Question: I am here on an iPad Application and i would like to know if its possible to move the Scope Bar from right to my UISearchBar to another position?

I would like to have my Scope Bar under my Search Bar. Is that possible?
Thanks in advance.
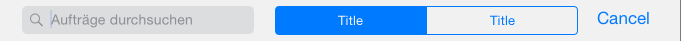
Answer: Ok this is my solution for that. Ill implemented my own segmented control to create a possibility for a search scope.
'''
let categories = ["Scope1", "Scope2", "Scope3"]
segmentedControl.addTarget(self, action: "changeScope:", forControlEvents: .ValueChanged)
segmentedControl.frame = CGRectMake(8, 5, 800, 30)
segmentedControl.backgroundColor = UIColor.whiteColor()
segmentedControl.tintColor = UIColor.darkGrayColor()
// add it in a scrollView, because ill got too much categories here. Just if you need that:
scrollView.contentSize = CGSizeMake(segmentedControl.frame.size.width + 16, segmentedControl.frame.size.height-1)
scrollView.showsHorizontalScrollIndicator = false;
// set first category
segmentedControl.selectedSegmentIndex = 0
scrollView.addSubview(segmentedControl)
'''
Here is the function for the scope bar, do wantever you want when a user switches a scope:
'''
func changeScope(sender: UISegmentedControl) {
switch(sender.selectedSegmentIndex) {
}
}
'''
In my case, ill got several resultArrays from an Webservice, and ill only show the selected result (normally ill Add them to 1 huge resultSet)
Hope that helps maybe someone else.